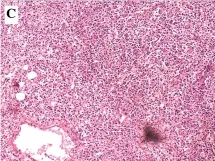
Immunohistochemical staining of the tissues was performed. (B and C) Tumor tissue identified in the breast. (C) Hematoxylin and eosin staining; magnification, x100.
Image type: pathology (h&e)